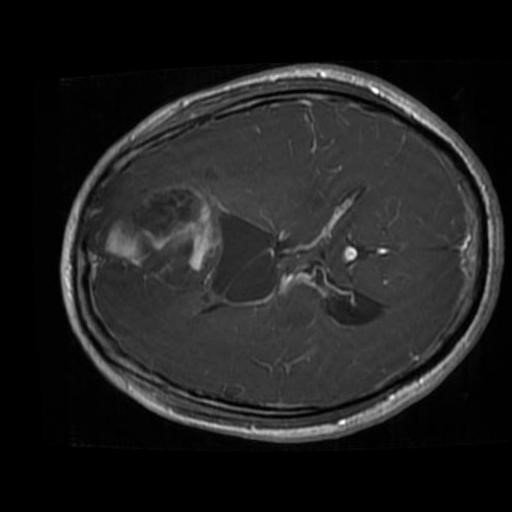
Label: brain_glioma